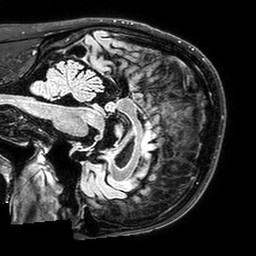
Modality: T2w
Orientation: sagittal
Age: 48
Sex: male
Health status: healthy
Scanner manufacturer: philips
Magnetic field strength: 3 T
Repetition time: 5 s
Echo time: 0.2899 s